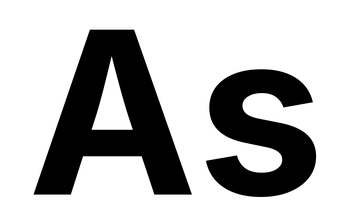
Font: Inter_Bold